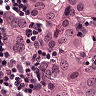
Metastatic tissue present: yes